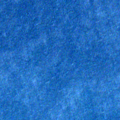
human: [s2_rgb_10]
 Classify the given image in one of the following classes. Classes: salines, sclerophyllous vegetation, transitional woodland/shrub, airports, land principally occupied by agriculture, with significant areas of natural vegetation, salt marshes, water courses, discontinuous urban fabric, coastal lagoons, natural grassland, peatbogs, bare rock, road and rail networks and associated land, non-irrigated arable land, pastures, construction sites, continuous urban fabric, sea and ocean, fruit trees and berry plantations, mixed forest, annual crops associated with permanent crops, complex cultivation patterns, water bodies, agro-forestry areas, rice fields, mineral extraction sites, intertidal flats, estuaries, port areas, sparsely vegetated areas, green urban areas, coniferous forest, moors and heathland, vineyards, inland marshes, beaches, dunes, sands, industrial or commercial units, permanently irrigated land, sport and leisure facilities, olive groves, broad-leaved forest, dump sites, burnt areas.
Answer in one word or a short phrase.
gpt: sea and ocean